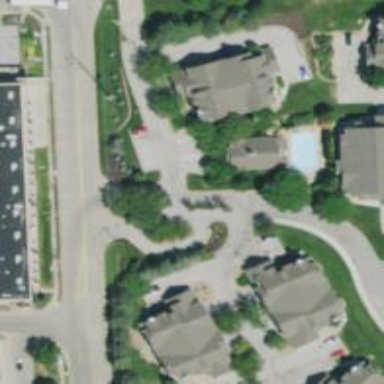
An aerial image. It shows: Living street.